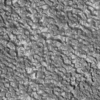
Label: not_dusty